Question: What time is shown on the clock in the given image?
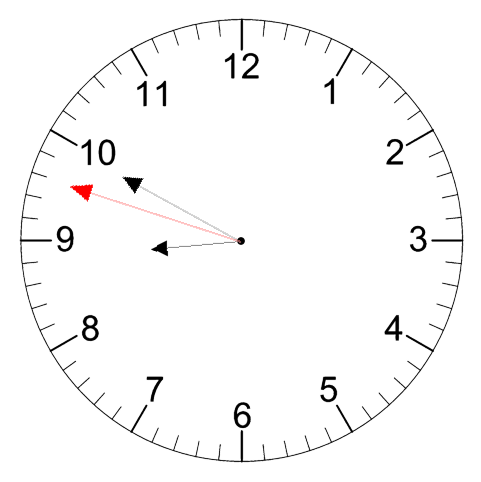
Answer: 08:49:48